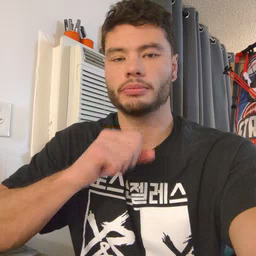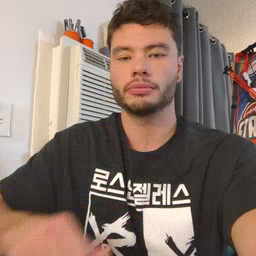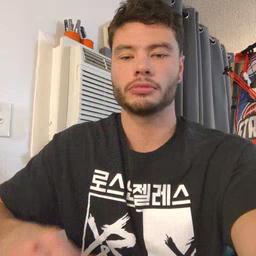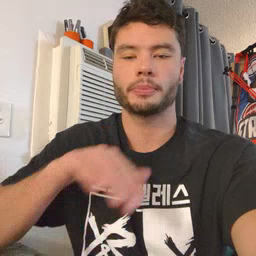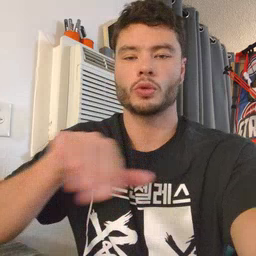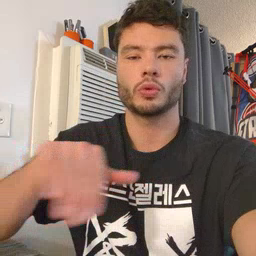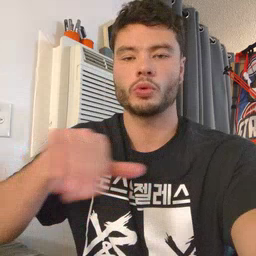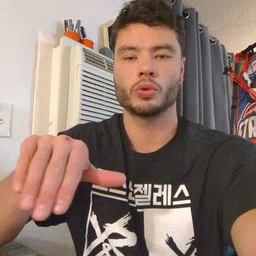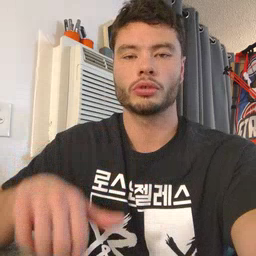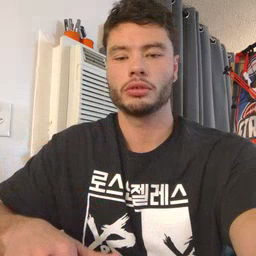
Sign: pool